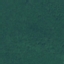
Land use / land cover class: Forest